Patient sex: F
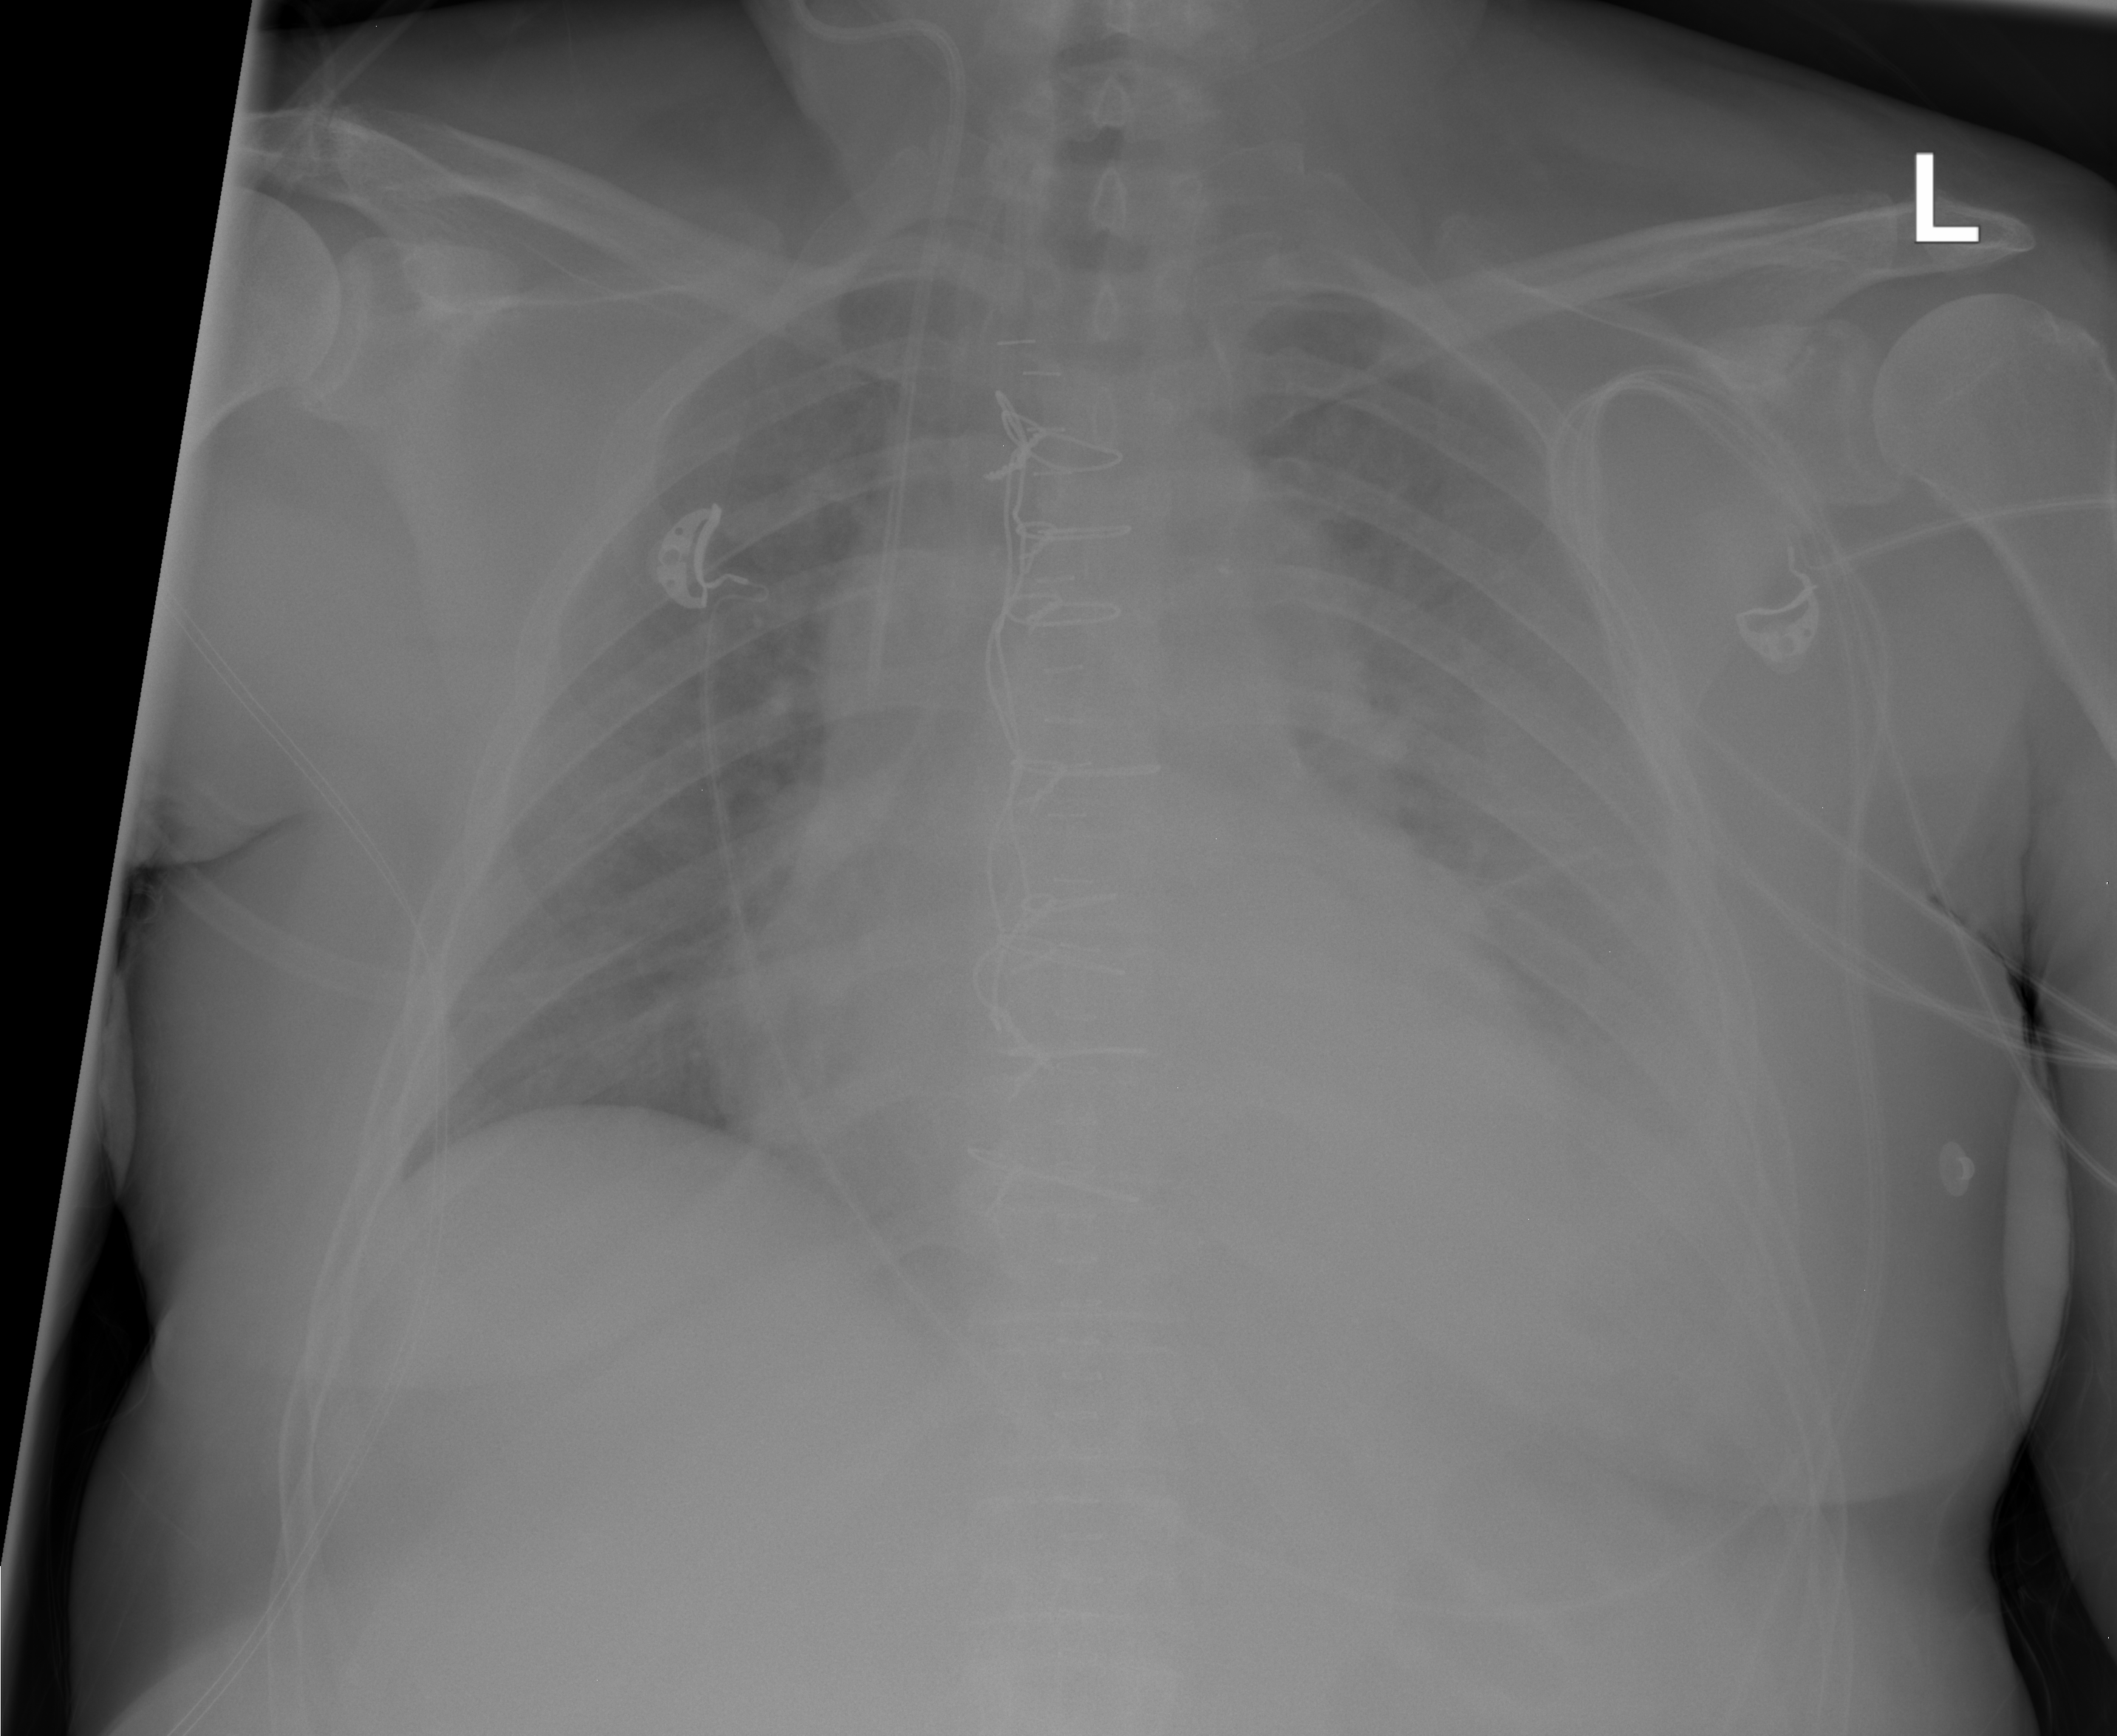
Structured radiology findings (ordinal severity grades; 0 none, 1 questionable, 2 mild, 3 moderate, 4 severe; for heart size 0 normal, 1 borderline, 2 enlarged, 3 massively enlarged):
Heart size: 0
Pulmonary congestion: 0
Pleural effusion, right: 0
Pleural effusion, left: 2
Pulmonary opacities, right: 0
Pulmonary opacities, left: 0
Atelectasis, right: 1
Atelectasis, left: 2